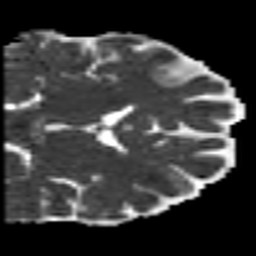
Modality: MD
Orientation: coronal
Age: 27
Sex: male
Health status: healthy
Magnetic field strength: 3 T
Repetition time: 7 s
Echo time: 0.0926 s